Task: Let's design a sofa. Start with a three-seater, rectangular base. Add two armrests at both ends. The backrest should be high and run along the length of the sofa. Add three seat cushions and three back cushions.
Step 175:
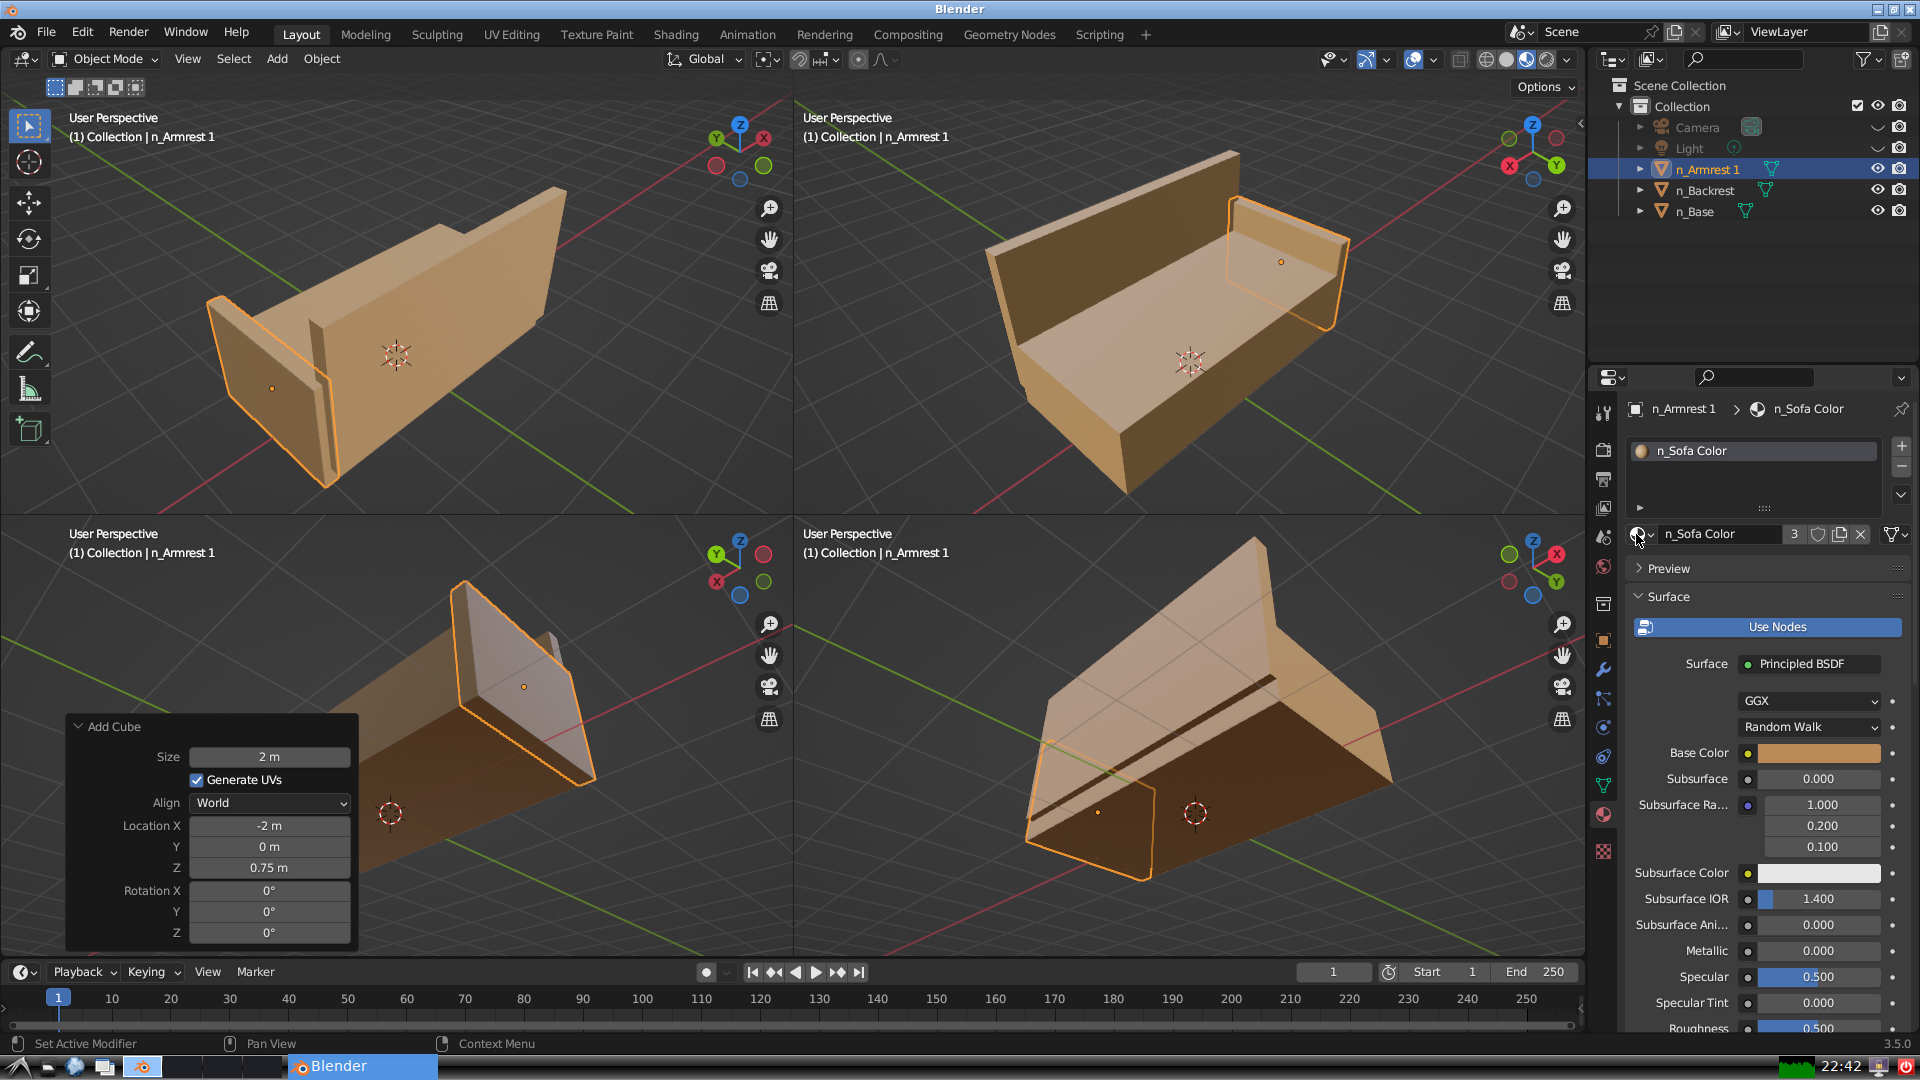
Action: {"mouse_move": [278, 58]}